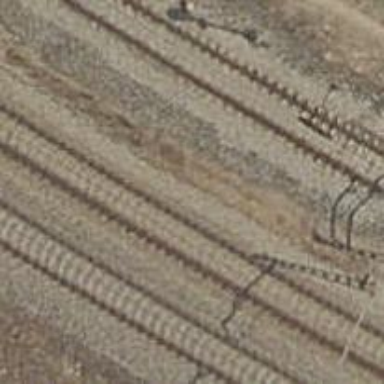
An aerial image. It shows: Railway track with contact line for electrification.